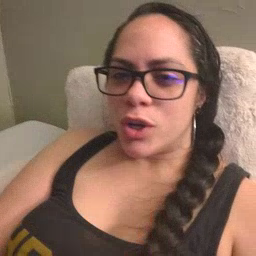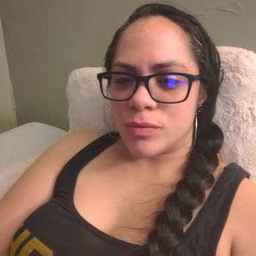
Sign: flower